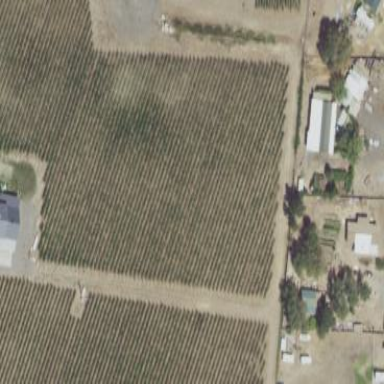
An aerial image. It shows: Vineyard growing grapes.